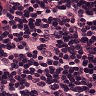
Metastatic tissue present: no